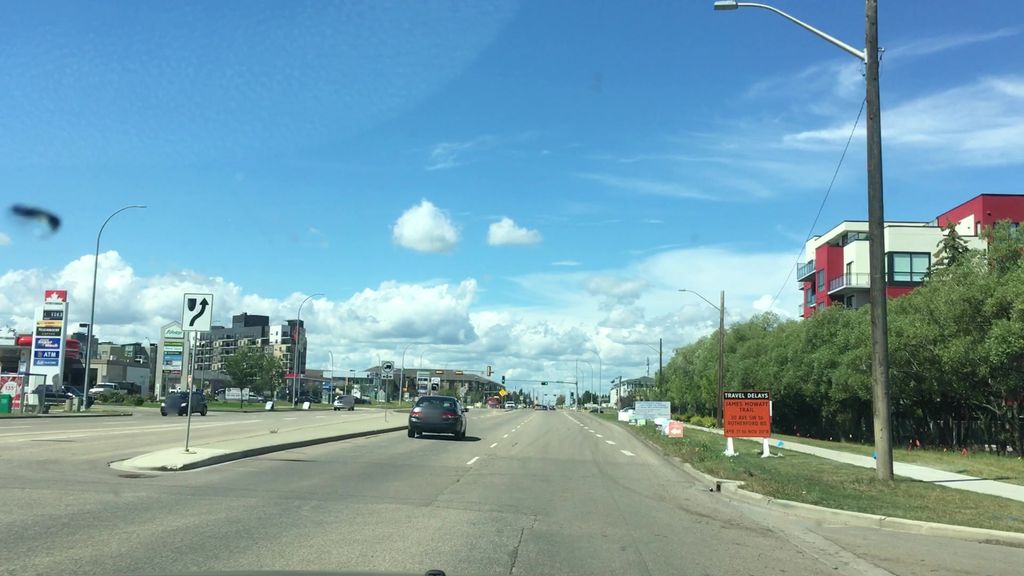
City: edmonton